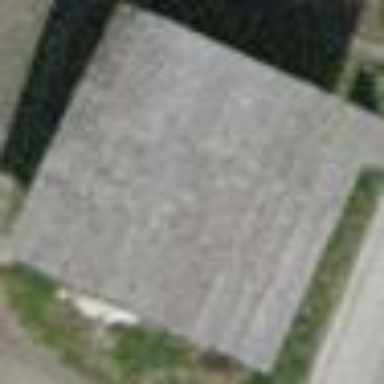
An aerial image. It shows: View of roof of building.